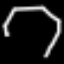
Label: octagon